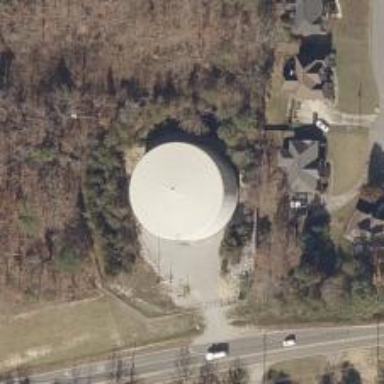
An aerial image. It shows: Water tower that is man-made.